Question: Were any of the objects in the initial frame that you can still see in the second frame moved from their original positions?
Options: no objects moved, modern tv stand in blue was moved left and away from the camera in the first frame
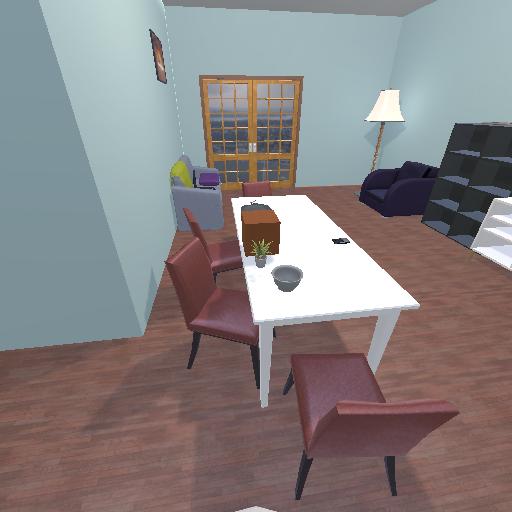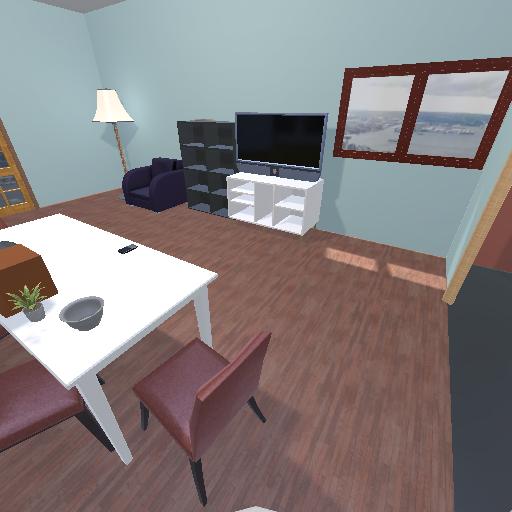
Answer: no objects moved